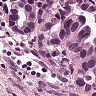
Metastatic tissue present: yes